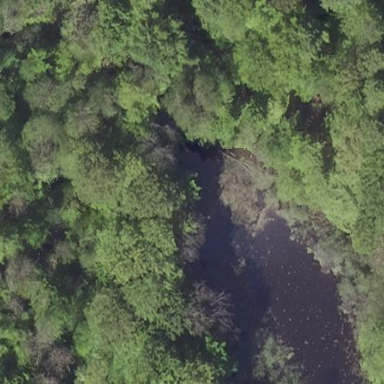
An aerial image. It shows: Pond surrounded by natural water.